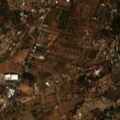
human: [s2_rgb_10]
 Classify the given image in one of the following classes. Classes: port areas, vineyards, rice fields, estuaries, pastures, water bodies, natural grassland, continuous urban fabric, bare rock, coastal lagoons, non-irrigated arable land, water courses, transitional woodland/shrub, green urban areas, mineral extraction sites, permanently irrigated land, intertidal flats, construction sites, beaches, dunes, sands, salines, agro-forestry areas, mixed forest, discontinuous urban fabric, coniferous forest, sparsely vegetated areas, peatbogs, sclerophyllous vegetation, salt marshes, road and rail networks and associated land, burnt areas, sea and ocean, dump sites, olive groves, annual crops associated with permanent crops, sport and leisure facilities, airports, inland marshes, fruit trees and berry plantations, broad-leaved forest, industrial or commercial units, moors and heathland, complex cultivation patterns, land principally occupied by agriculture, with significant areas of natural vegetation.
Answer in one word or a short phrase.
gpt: discontinuous urban fabric, fruit trees and berry plantations, olive groves, annual crops associated with permanent crops, complex cultivation patterns, land principally occupied by agriculture, with significant areas of natural vegetation, sclerophyllous vegetation